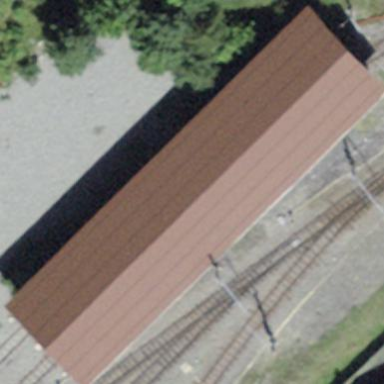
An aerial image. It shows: Transportation building.